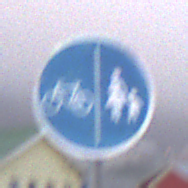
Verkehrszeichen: GetrennterRadUndGehwegRadwegLinks
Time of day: SunriseSunset
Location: Outdoor (Beach)
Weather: Overcast
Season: NotSpecified
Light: Natural